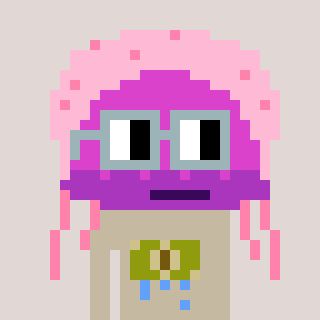
a pixel art character with square dark gray glasses, a jellyfish-shaped head and a bege-colored body on a warm background